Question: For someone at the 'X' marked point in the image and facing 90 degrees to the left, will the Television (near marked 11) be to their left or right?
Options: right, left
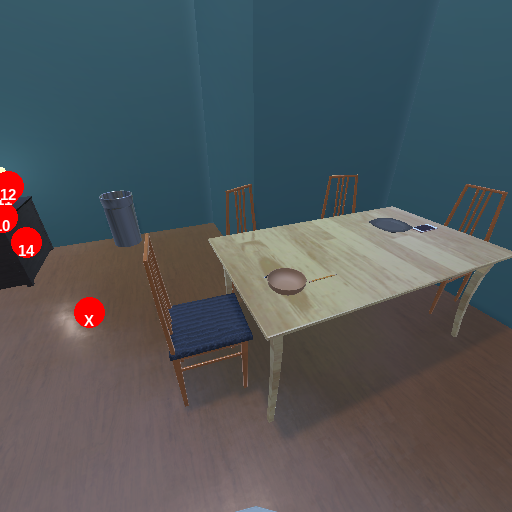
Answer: right